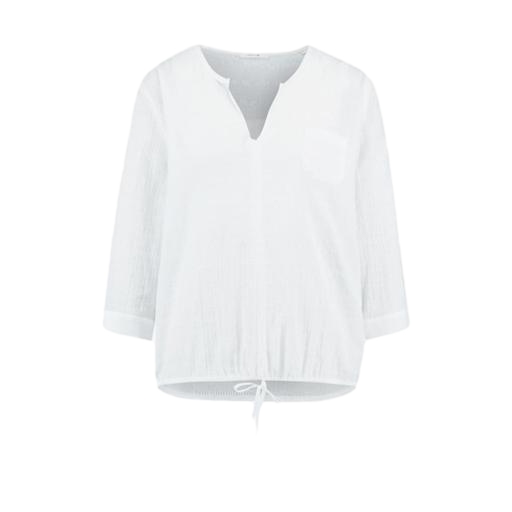
white three-quarter-sleeve top only macy, white tie waist top, white long-sleeve drawstring top, white background